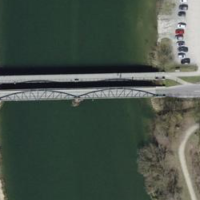
EUNIS habitat code: 15
Species observed at this site:
Corvus corone
Alcedo atthis
Sylvia borin
Aegithalos caudatus
Sylvia atricapilla
Larus michahellis
Cygnus olor
Ardea alba
Erithacus rubecula
Cuculus canorus
Phoenicurus ochruros
Tringa nebularia
Tringa ochropus
Cyanistes caeruleus
Riparia riparia
Sturnus vulgaris
Chloris chloris
Troglodytes troglodytes
Passer domesticus
Mareca penelope
Passer montanus
Turdus merula
Tachymarptis melba
Spatula clypeata
Mareca strepera
Hirundo rustica
Mergus merganser
Milvus milvus
Milvus migrans
Turdus pilaris
Regulus regulus
Oriolus oriolus
Calidris pugnax
Phylloscopus trochilus
Motacilla alba
Delichon urbicum
Tachybaptus ruficollis
Certhia brachydactyla
Podiceps cristatus
Actitis hypoleucos
Fulica atra
Anas crecca
Falco subbuteo
Emberiza citrinella
Dendrocopos major
Buteo buteo
Gallinago gallinago
Muscicapa striata
Phylloscopus collybita
Gallinula chloropus
Pica pica
Sitta europaea
Garrulus glandarius
Falco tinnunculus
Acrocephalus scirpaceus
Acrocephalus arundinaceus
Anas platyrhynchos
Alopochen aegyptiaca
Aythya ferina
Ixobrychus minutus
Aythya fuligula
Fringilla coelebs
Coloeus monedula
Carduelis carduelis
Nycticorax nycticorax
Columba palumbus
Phalacrocorax carbo
Egretta garzetta
Parus major
Anser anser
Ciconia ciconia